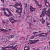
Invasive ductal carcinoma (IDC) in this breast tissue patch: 1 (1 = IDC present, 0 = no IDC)